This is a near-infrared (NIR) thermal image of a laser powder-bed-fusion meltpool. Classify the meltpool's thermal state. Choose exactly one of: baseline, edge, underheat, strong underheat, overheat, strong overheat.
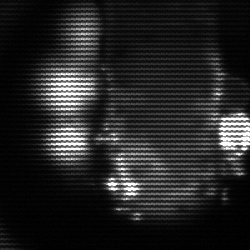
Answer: strong underheat